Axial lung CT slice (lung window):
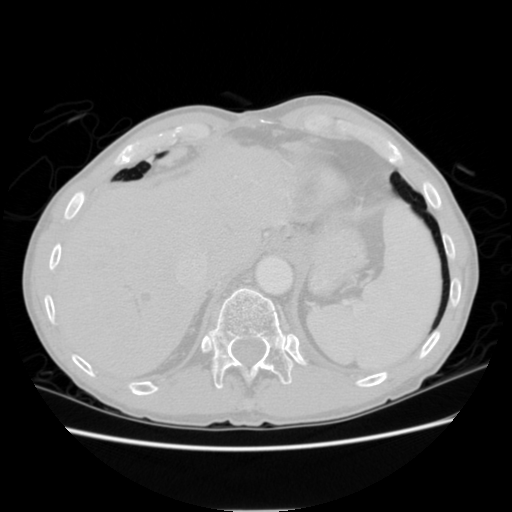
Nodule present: no